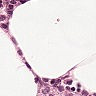
Metastatic tissue present: no